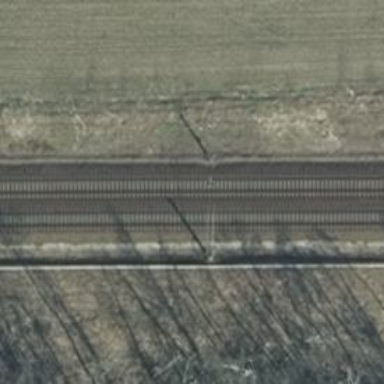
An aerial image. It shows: Railway milestone with catenary mast.